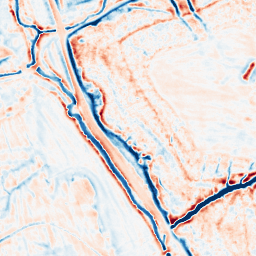
Category: edge_preserving
Decomposition family: bilateral
Decomposition parameters: d: 15
sigma_color: 150
sigma_space: 50
Upsampling method: linear_exact
Upsampling parameters: scale: 2
Upsampling scale: 2